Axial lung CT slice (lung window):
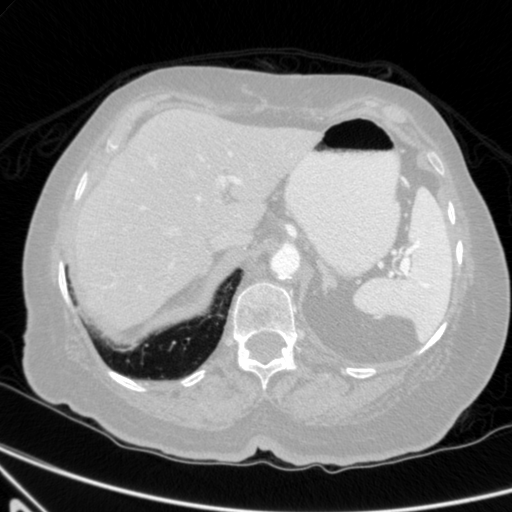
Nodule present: no